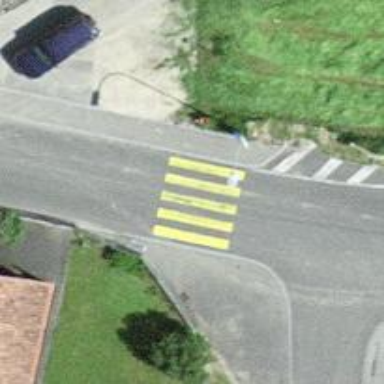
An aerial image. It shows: Zebra crossing on the road.